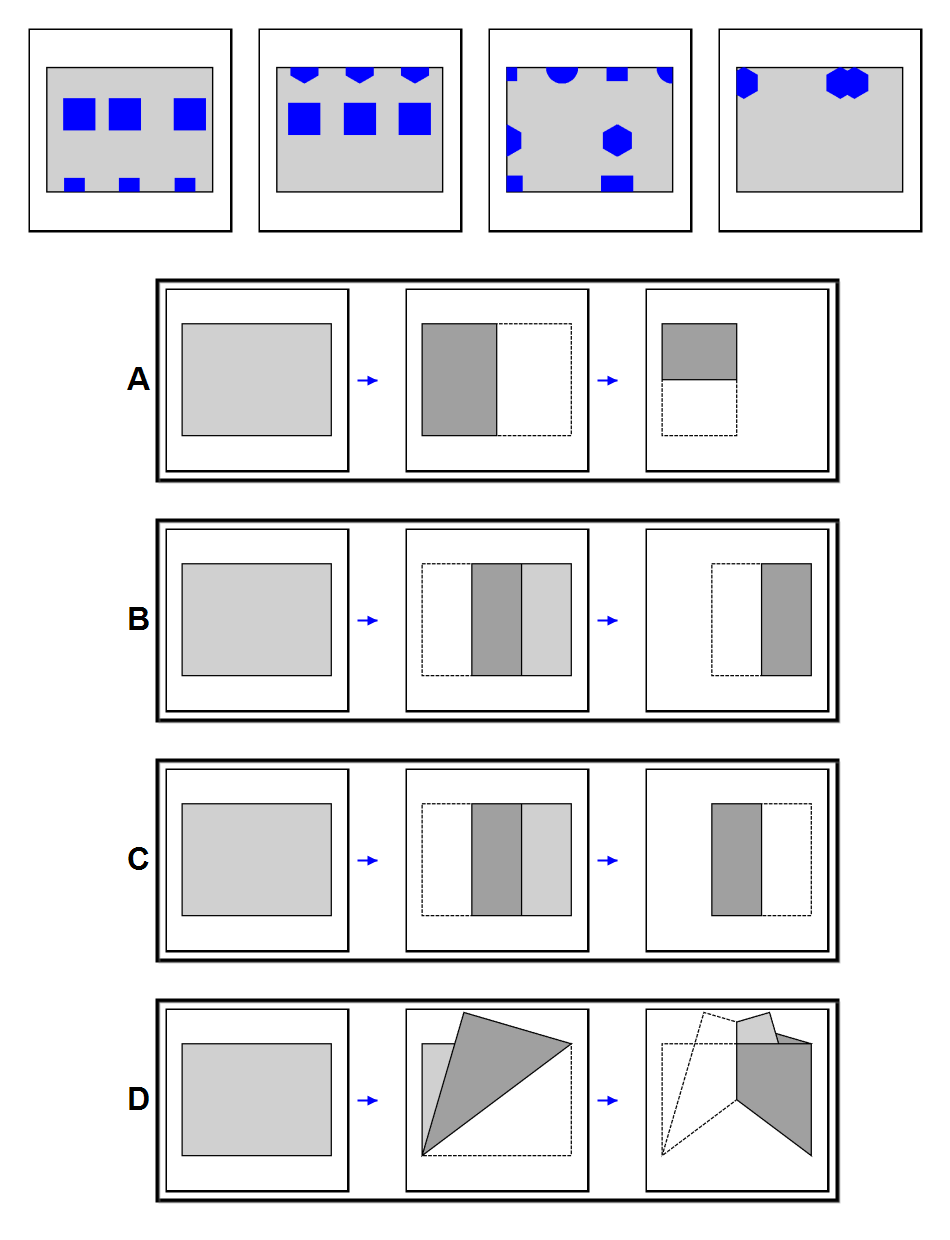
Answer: B